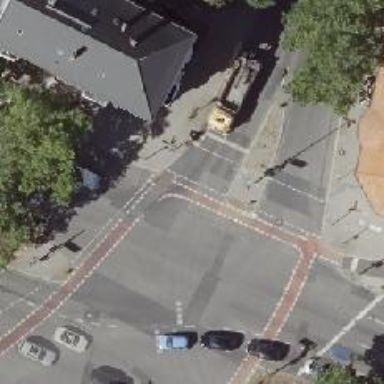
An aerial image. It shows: Road crossing with traffic signals.